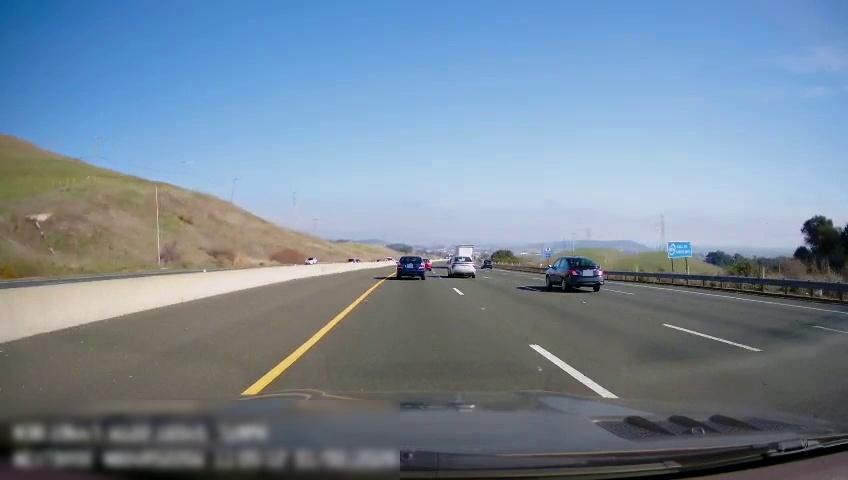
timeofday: Day
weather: Sunny
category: Drivable Space
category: Vehicles | Other LV
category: Vehicles | Car
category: Vehicles | Car
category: Vehicles | Car
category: Vehicles | SUV
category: Vehicles | Car
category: Drivable Space
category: Vehicles | SUV
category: Lanes | Current Lane
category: Lanes | Current Lane
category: Lanes | Alternate Lane
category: Lanes | Alternate Lane
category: Lanes | Alternate Lane
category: Traffic | Signs
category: Traffic | Signs